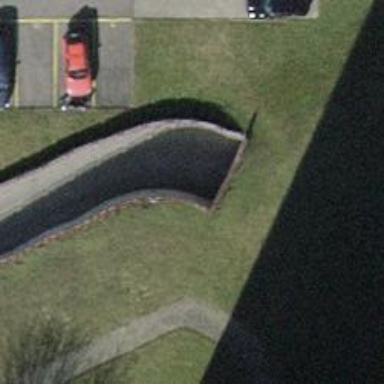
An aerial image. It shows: Parking entrance.